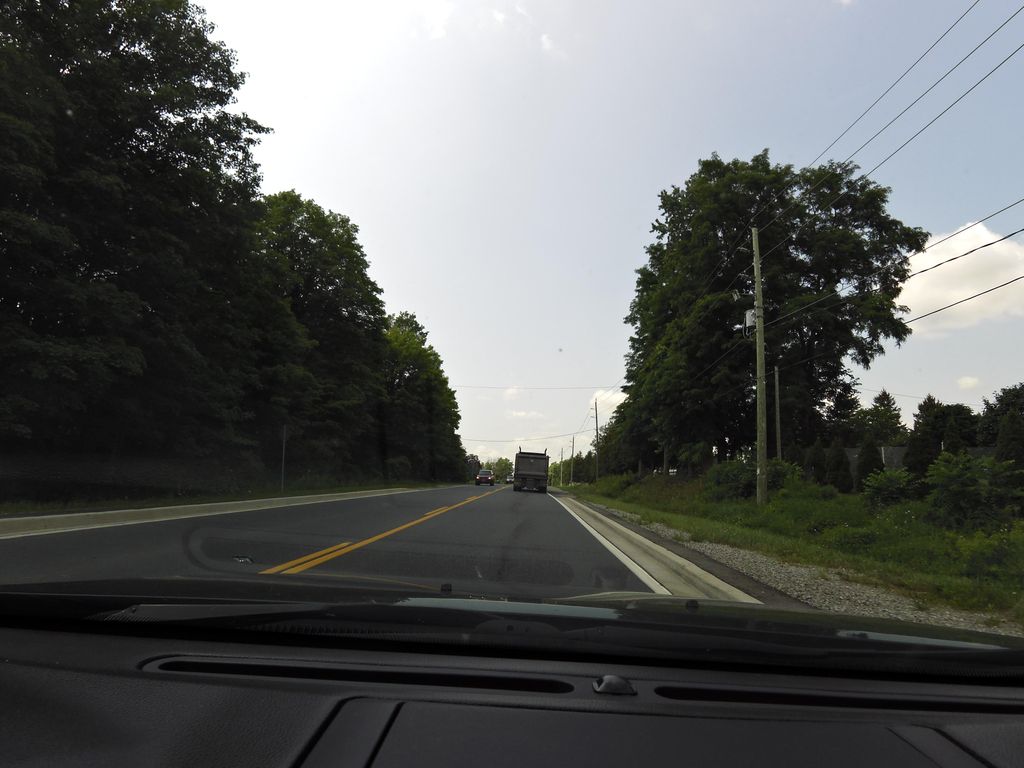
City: kitchener-waterloo